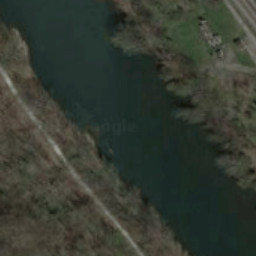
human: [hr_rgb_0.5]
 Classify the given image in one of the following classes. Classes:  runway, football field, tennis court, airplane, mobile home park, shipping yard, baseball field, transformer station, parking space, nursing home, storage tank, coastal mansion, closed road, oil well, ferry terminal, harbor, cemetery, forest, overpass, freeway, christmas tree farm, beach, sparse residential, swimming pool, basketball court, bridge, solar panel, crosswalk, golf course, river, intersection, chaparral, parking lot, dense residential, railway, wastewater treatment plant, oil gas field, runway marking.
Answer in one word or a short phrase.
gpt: river